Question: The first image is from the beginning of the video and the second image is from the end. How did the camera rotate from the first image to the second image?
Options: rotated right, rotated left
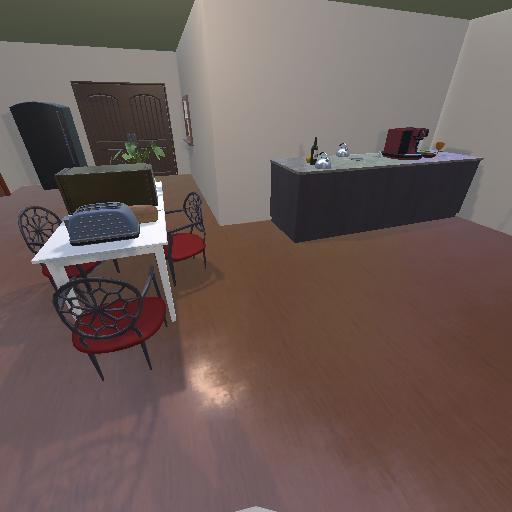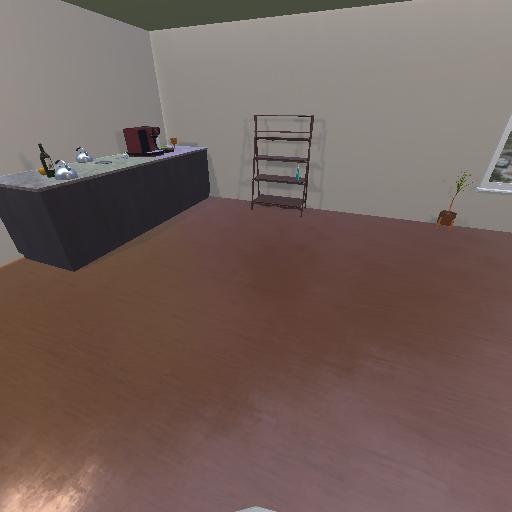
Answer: rotated right